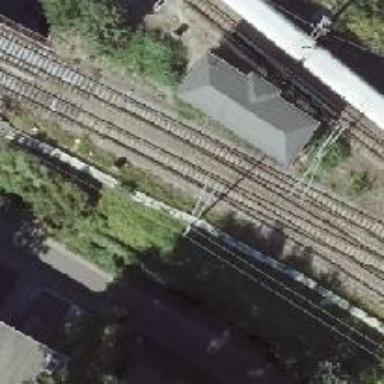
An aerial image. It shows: Railway with electrified contact lines.